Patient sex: M
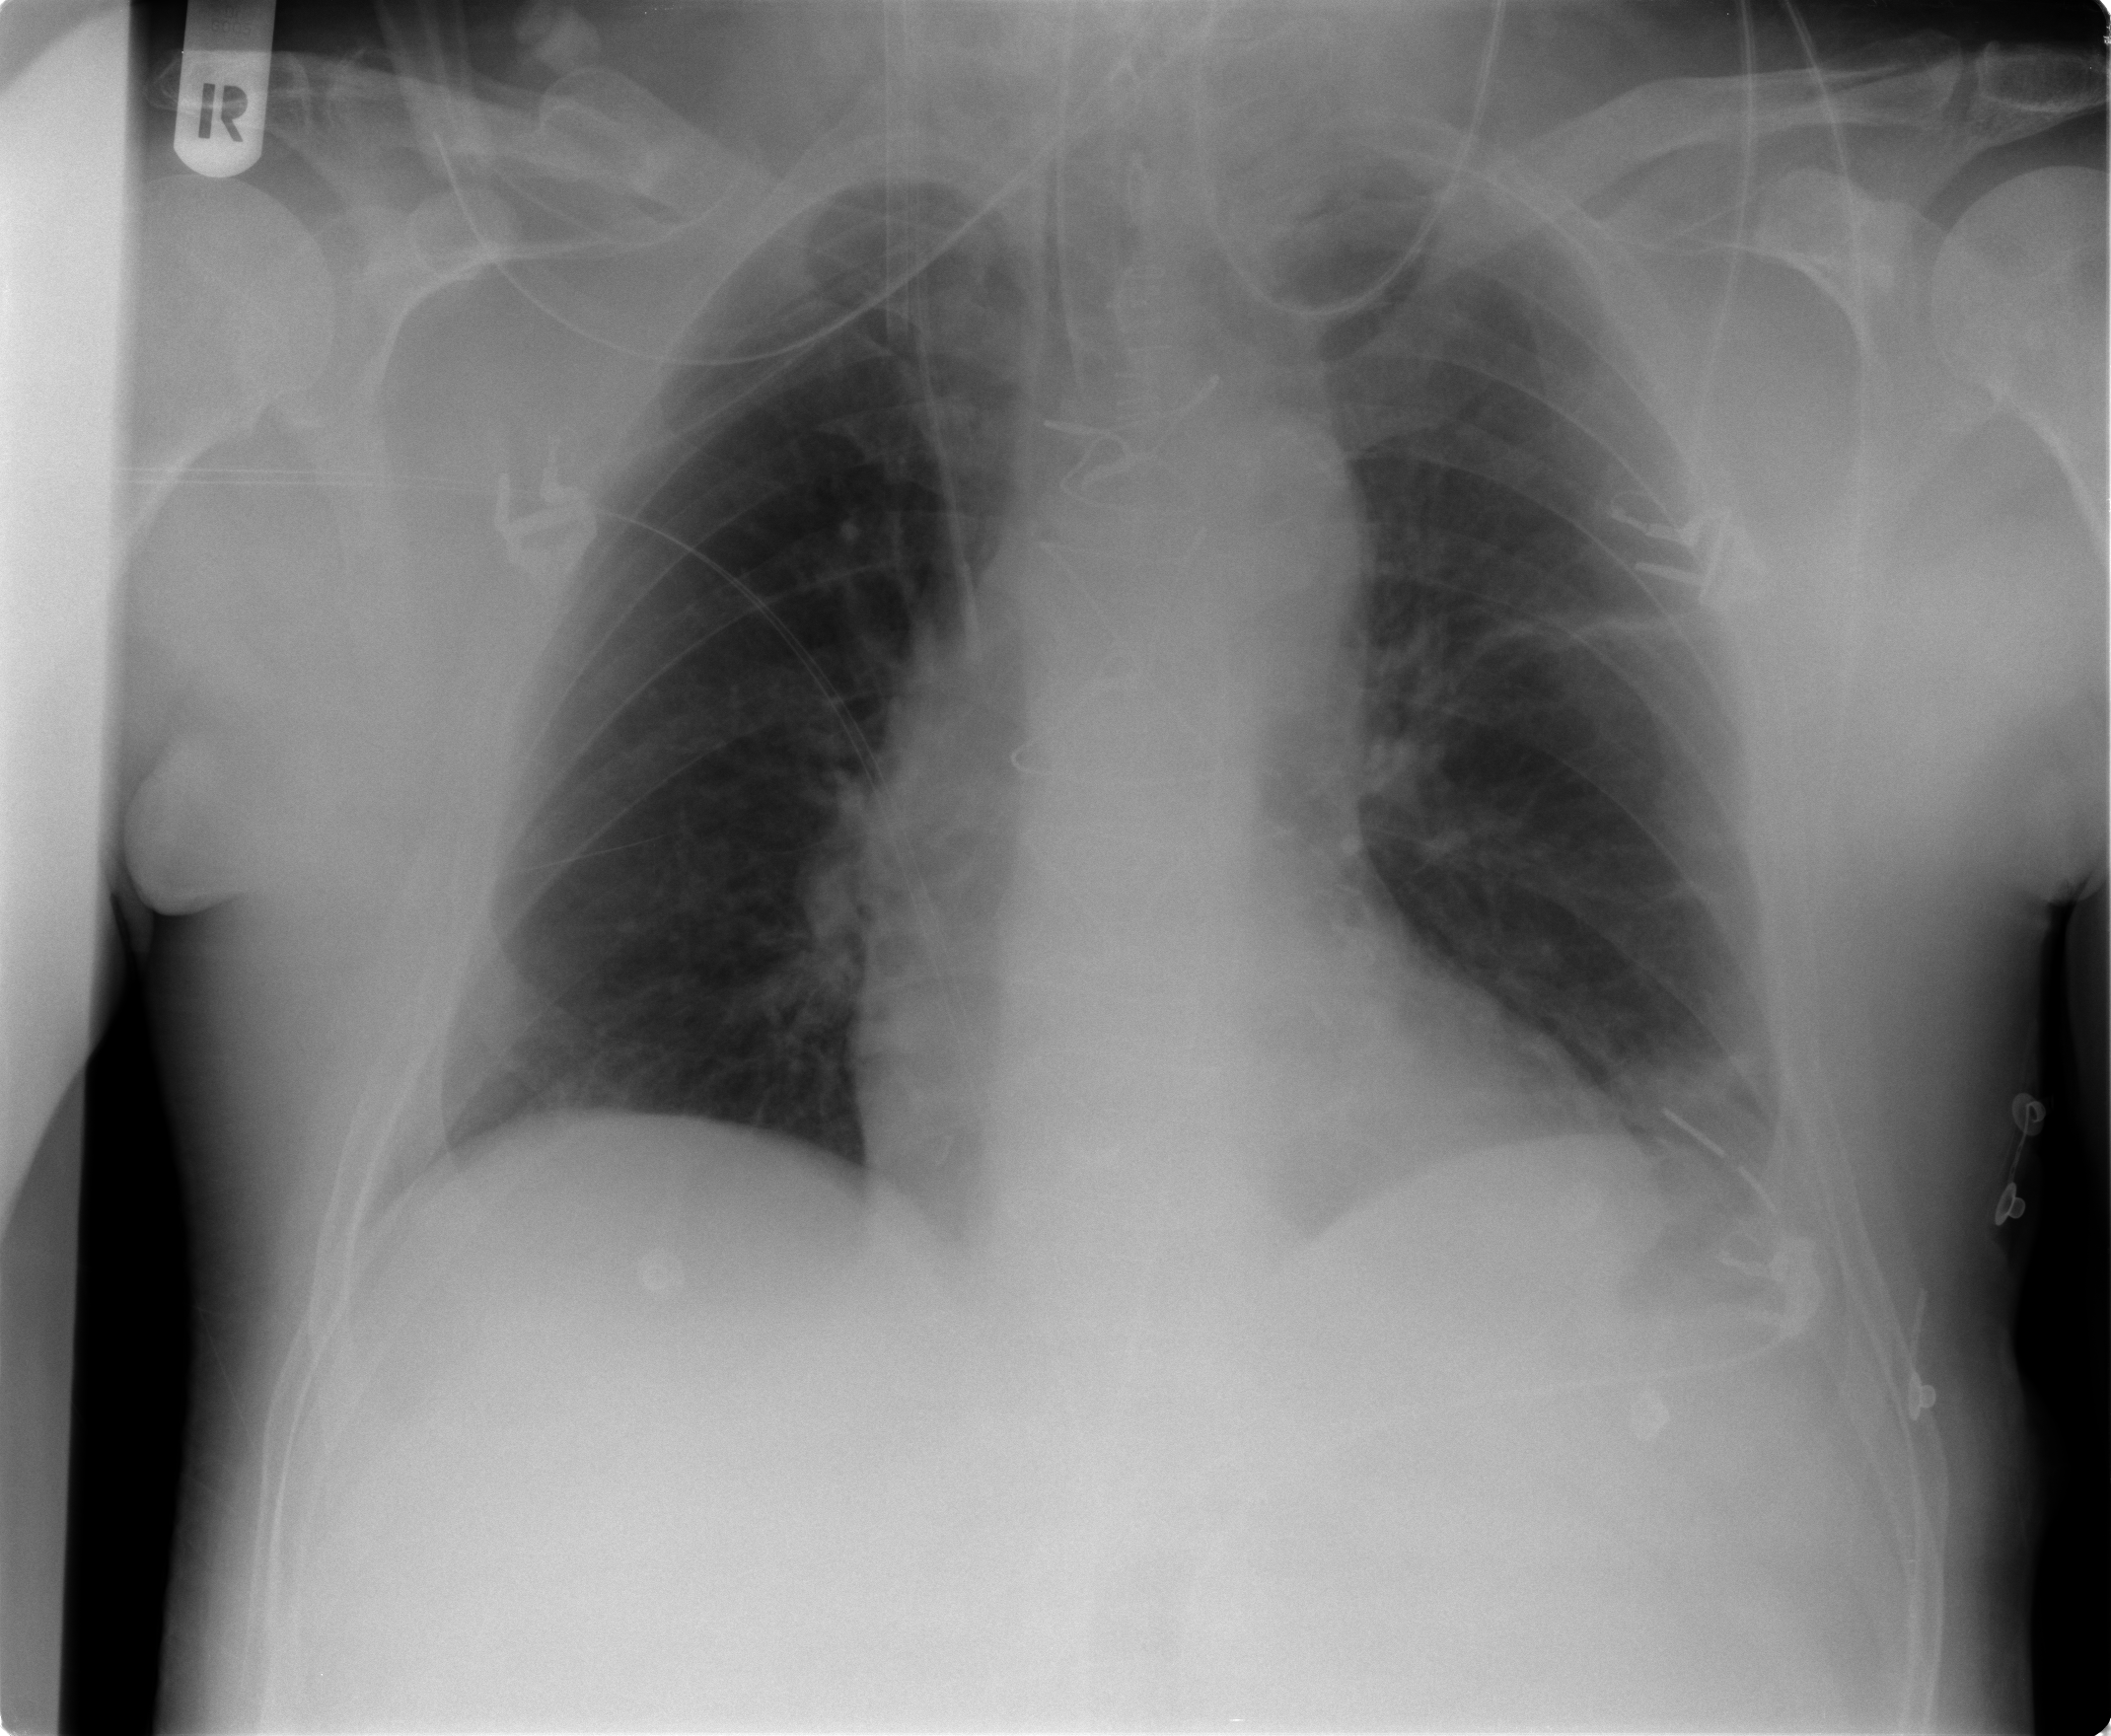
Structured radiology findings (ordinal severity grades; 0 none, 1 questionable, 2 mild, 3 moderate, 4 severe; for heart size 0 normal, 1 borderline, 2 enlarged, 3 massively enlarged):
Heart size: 0
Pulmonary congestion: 0
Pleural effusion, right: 0
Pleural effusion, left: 1
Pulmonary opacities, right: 0
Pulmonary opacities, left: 0
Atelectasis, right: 0
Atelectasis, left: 1